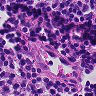
Metastatic tissue present: no